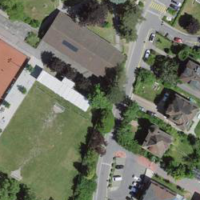
EUNIS habitat code: 53
Species observed at this site:
Diospyros lotus
Symphoricarpos albus